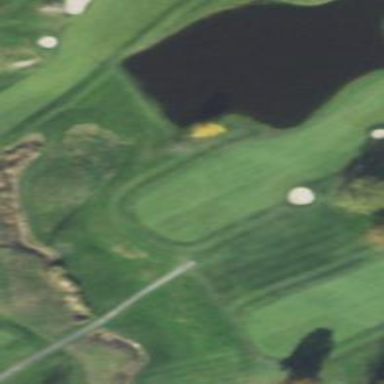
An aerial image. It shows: Grassy area designated as golf fairway.